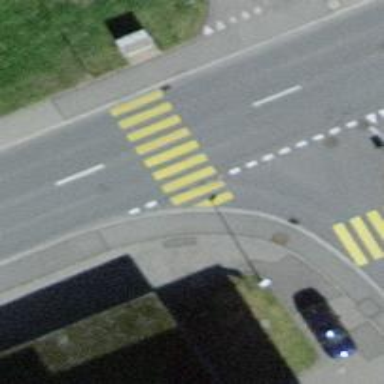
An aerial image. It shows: Uncontrolled zebra crossing.